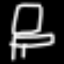
Label: chair